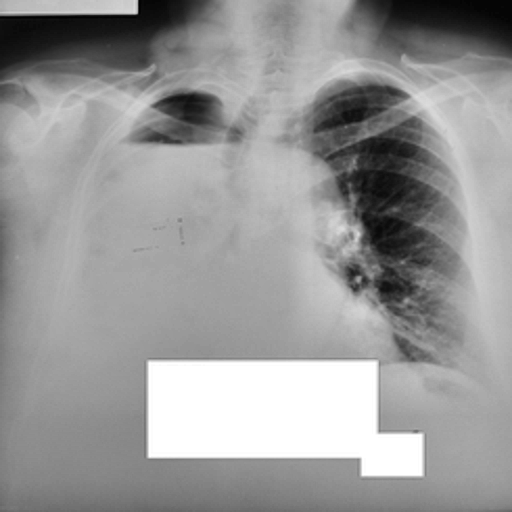
Finding: TUBERCULOSIS